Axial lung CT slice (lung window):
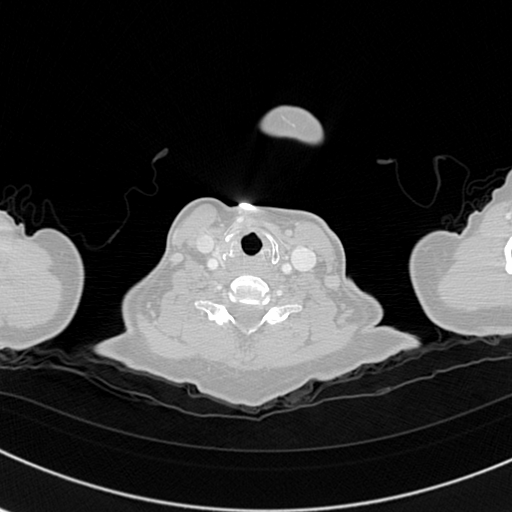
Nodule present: no